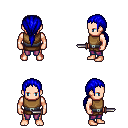
a pixel art fantasy rpg character, male body template, human, light skin, leather chest armor, magenta pants, blue ponytail hairstyle, dagger, four views (front, back, left, right), 2x2 character sprite sheet, small pixel art, hard edges, no anti-aliasing